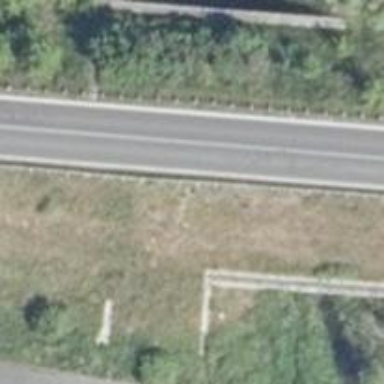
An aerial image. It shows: Tertiary road passing over bridge.